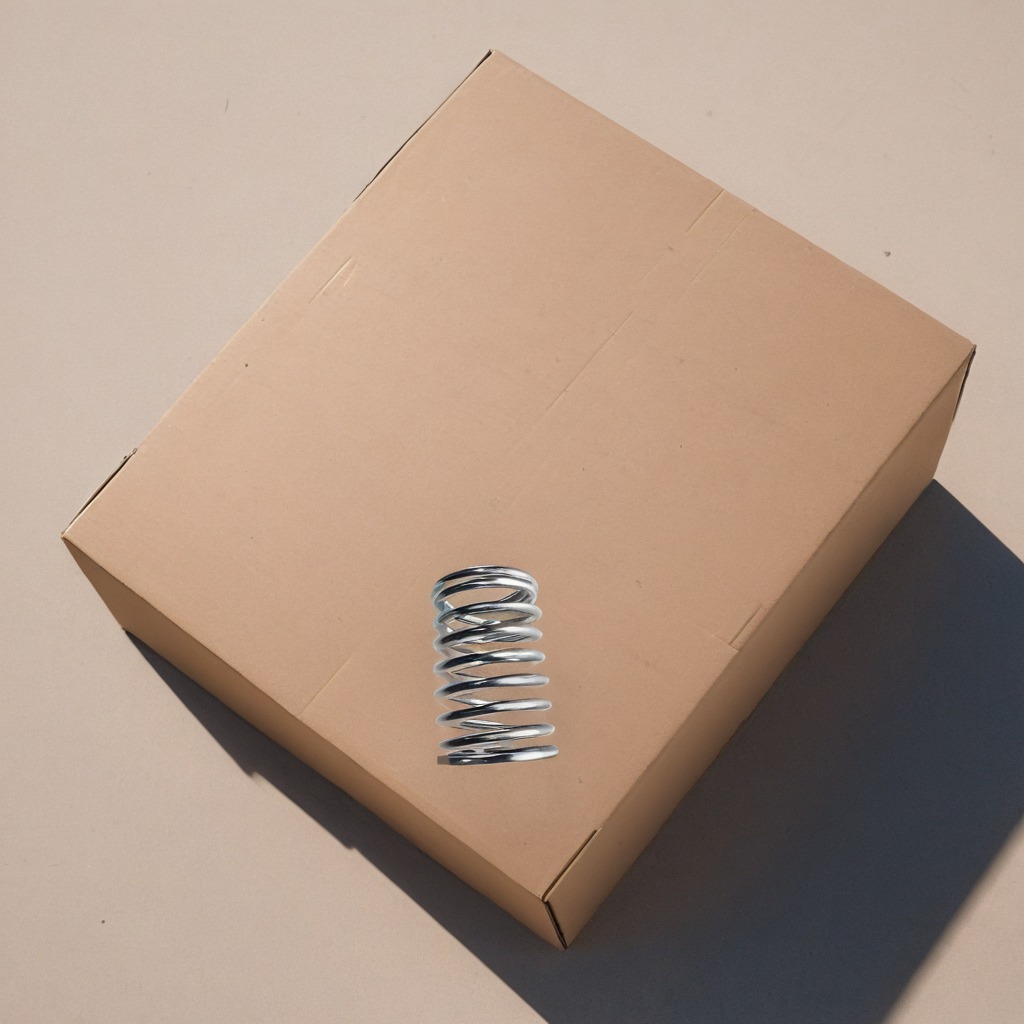
A coiled metal spring lies on a clean dry cardboard box surface in an outdoor workshop during daytime bright natural light soft shadows slightly creased but